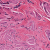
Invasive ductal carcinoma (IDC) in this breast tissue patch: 0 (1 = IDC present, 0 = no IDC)